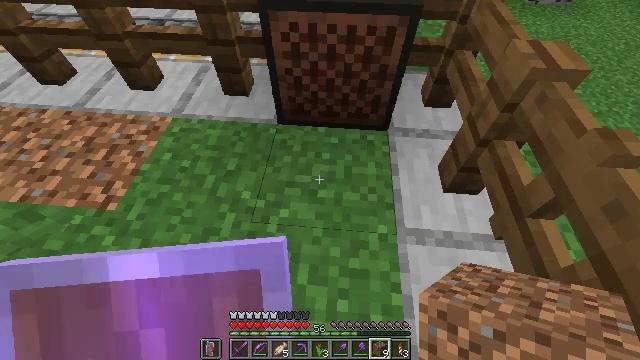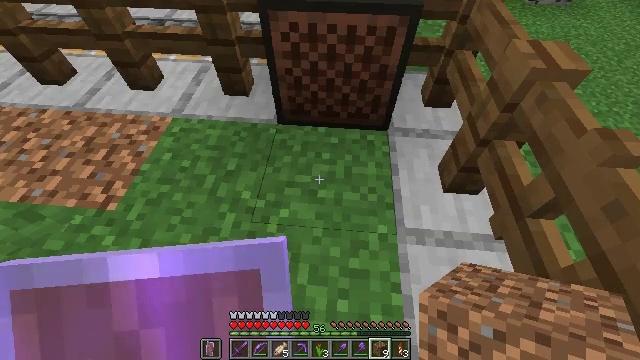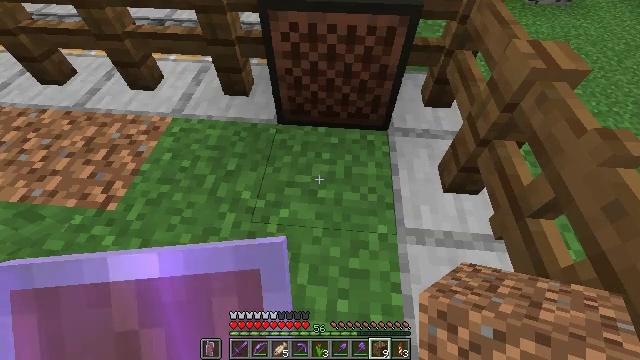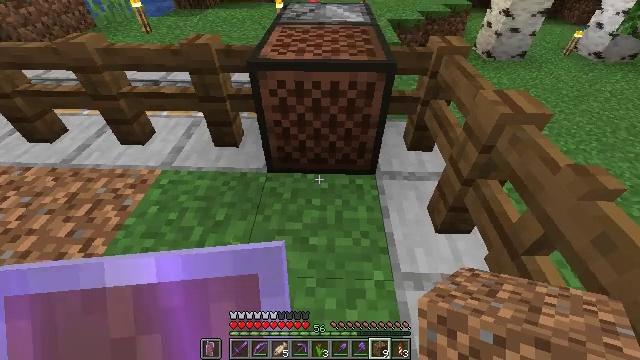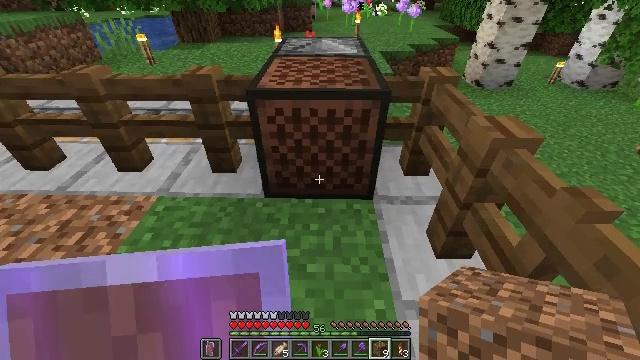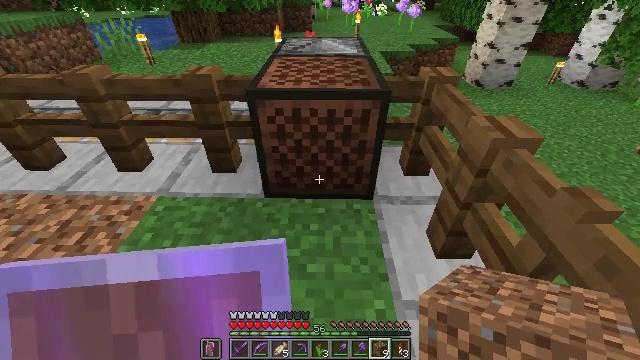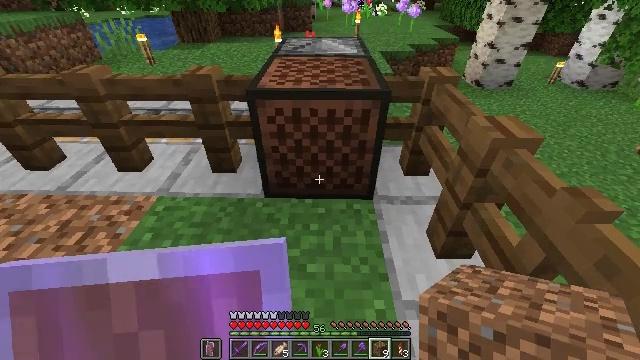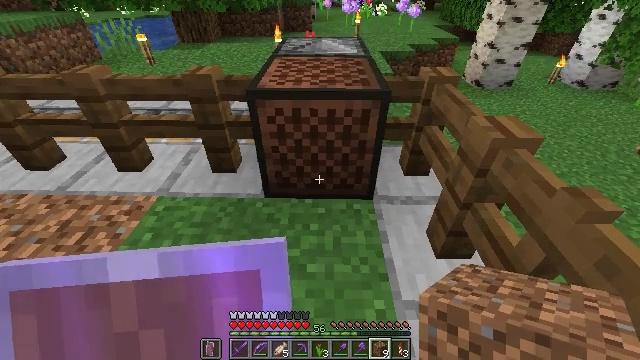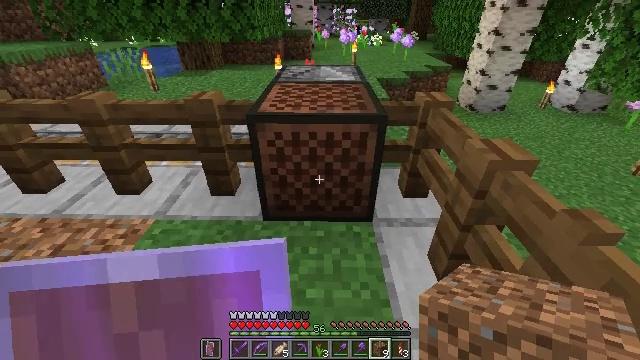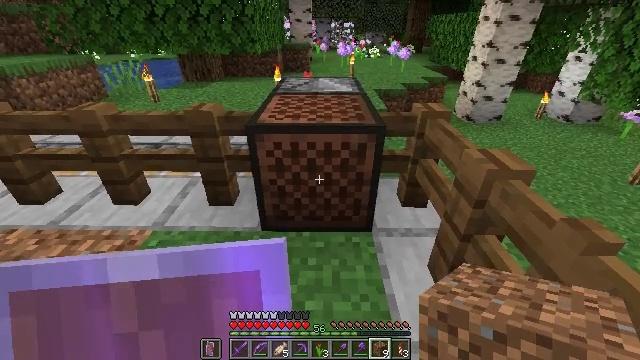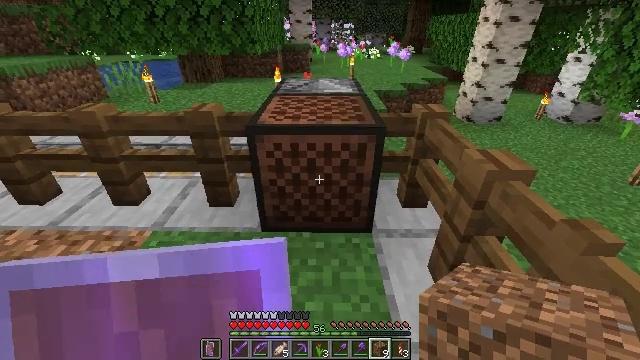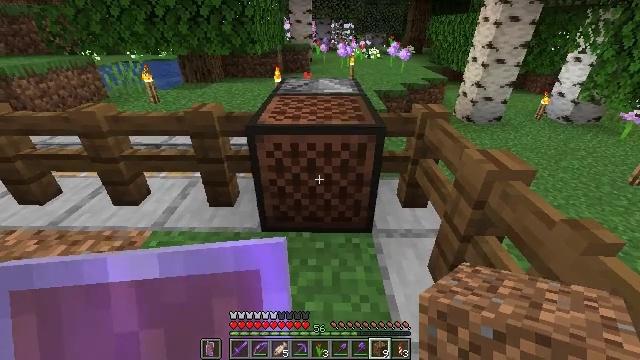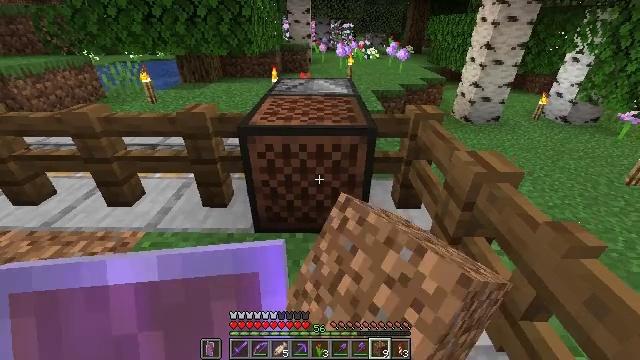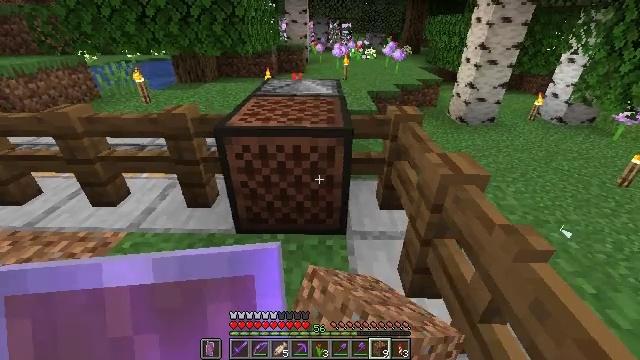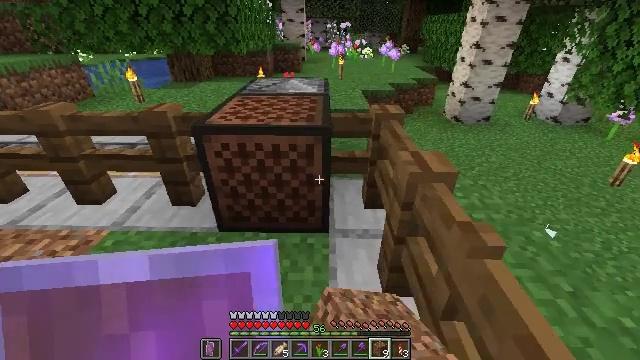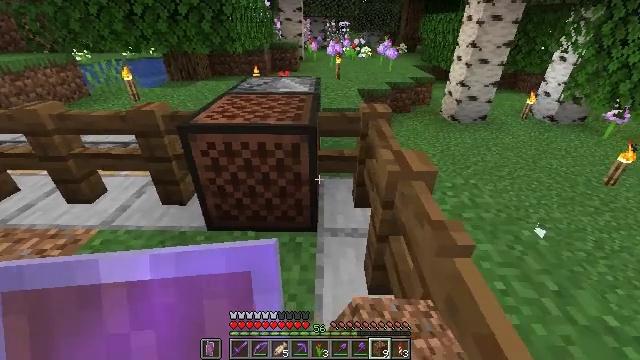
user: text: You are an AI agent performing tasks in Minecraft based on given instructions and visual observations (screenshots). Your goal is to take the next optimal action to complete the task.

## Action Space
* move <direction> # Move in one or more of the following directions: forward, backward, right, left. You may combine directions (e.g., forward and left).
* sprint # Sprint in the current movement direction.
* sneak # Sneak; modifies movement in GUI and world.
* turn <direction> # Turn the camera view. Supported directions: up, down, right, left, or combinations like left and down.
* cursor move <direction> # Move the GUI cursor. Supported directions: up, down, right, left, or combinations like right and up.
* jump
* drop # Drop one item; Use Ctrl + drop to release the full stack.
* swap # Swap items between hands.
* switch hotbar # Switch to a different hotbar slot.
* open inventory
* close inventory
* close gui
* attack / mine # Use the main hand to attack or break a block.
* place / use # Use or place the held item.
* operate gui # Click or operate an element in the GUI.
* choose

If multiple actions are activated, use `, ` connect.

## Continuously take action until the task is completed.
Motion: motion action
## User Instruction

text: Dig and collect smooth stone.
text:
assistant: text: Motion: no_op
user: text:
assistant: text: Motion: no_op
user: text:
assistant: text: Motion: turn right and up
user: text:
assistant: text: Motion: turn up
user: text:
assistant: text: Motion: no_op
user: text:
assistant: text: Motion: no_op
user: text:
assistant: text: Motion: no_op
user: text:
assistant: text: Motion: turn up
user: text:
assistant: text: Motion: turn up
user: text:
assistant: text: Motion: no_op
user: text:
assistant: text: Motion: use / place
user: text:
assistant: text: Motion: move right, use / place
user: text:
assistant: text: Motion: move right, use / place
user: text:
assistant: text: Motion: move right
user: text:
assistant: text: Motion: move right
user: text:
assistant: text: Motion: move right
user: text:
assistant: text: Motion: move right
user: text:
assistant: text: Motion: move right, turn left and down
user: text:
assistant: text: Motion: move right, turn left and down
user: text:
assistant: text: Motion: turn down
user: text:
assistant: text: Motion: no_op
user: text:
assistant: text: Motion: turn left and down
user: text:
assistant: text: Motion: no_op
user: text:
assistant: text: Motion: no_op
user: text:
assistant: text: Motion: no_op
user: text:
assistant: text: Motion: no_op
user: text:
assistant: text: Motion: no_op
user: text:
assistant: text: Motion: no_op
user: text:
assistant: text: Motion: no_op
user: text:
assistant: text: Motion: no_op